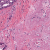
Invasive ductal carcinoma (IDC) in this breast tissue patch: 0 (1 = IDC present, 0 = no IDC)